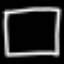
Label: square